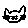
Label: cat